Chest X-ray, AP view. Patient: 55 years old, sex M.
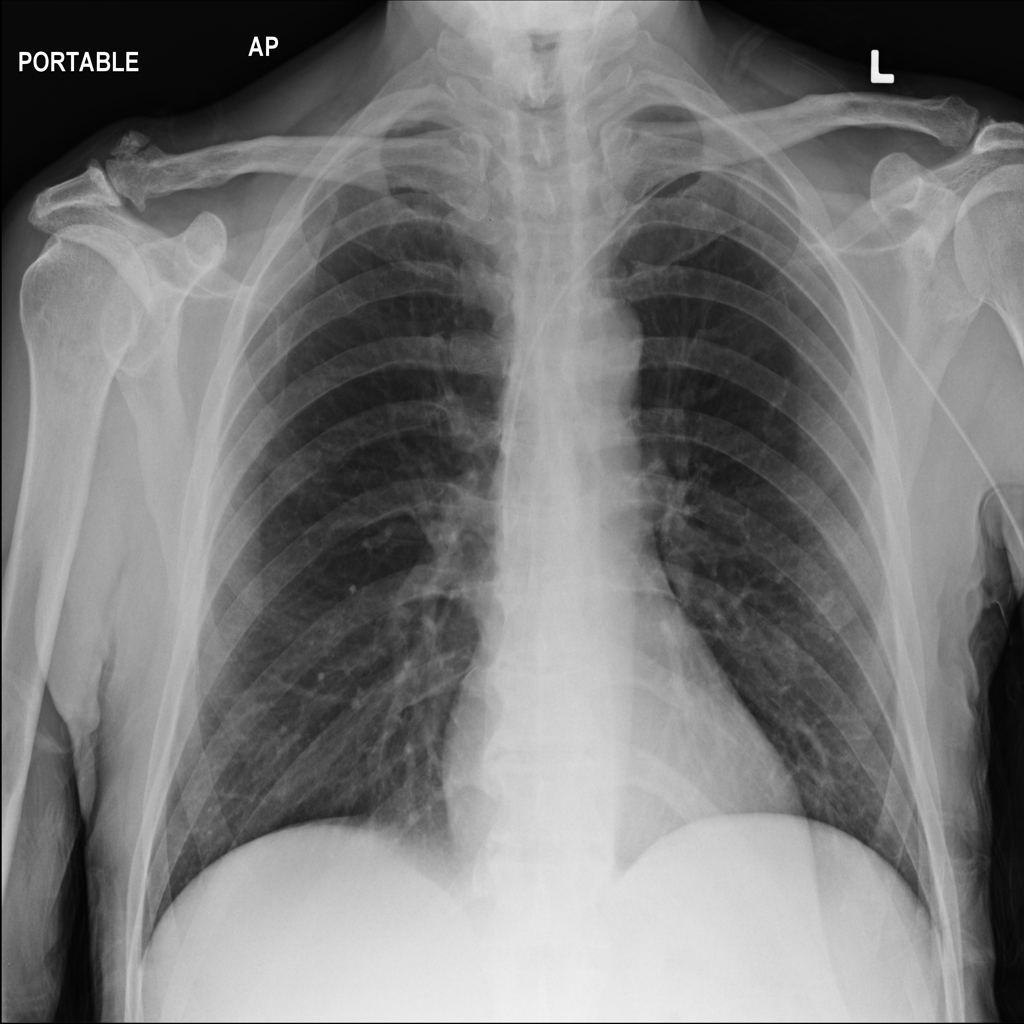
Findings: No Finding